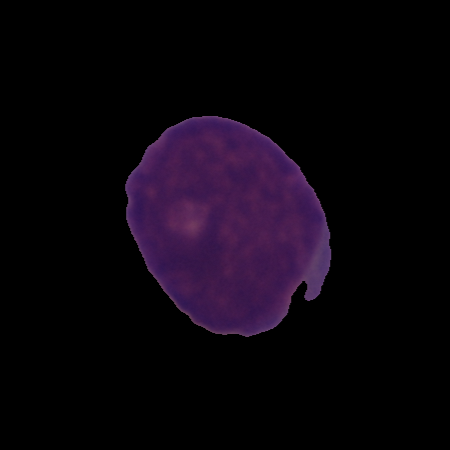
Label: cancer